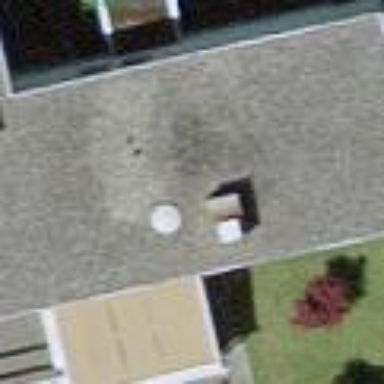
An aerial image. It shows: Garage.